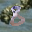
Label: 8